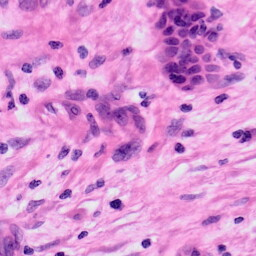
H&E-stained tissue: Skin